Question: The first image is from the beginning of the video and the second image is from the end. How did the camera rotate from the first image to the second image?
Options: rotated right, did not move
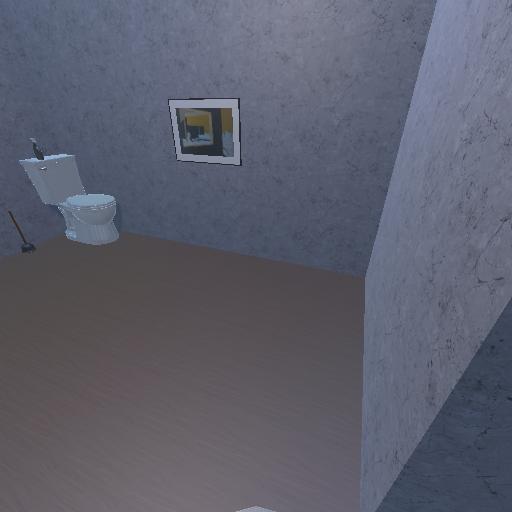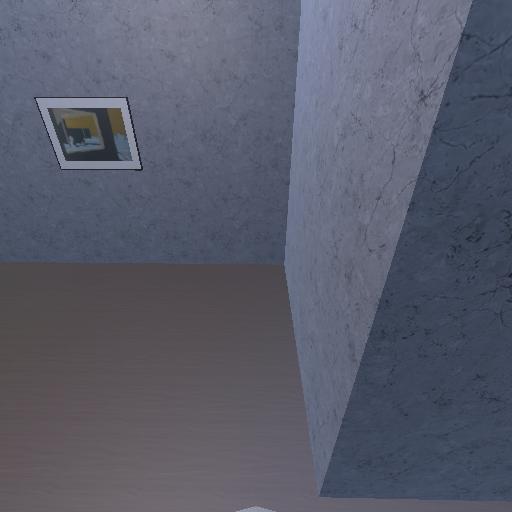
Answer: rotated right